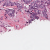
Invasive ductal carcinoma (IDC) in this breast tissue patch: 1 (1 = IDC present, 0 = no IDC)